Question: Now I want train a path loss model, and I have a picture, and I want to this map into different views by the
I by the test location.Now I can show a example of this(I am sorry this hard to describe)
in the left up is the map with 4 column,in the right bottom is the convert-new-map:

I want to use some "light resource"(the ) to project onto the building in the map, then some light will be blocked, then we will get the shadow in this test location.
so the shadow from the AP location and test location can present the environment information in this area.
If you have some idea to solve this, please let me know.
Thanks in advance
Cheng Hong
After discussing and googling, I find out that I should using some for .
In my research, I have , location A and location P in a .
And now I want to use to
In this new map view, the location A point is in the , then some will be added resulting from the building(call it black column) in the origin map. Then this new map is a kind of presentation or describer for the map and two location point. That is what I want to do.
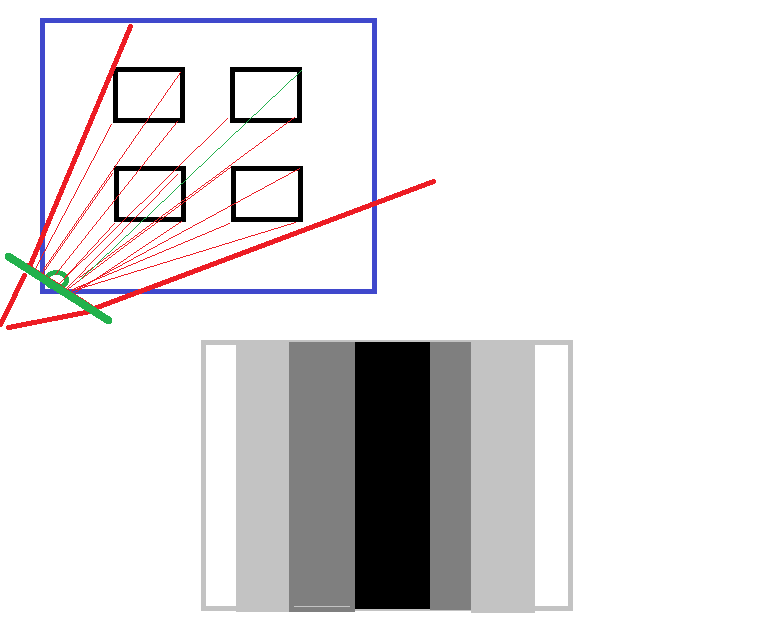
Answer: you need to add more specs like the map is an raster image or vector? This has nothing to do with conversion (hence the retag) you just want to render your map as scene or its slice (single horizontal line) this can be done really easily.
1. raster map google Wolfenstein ray casting rendering techniques like: Algorithm for 2D Raytracer
2. vector map construct mesh from your map and render by any 3D gfx api like OpenGL. To get started with this approach you need to grasp this: Understanding 4x4 homogenous transform matrices see also the sub-links in there ...
To implement the lighting condition you can implement any kind of shading. The easiest is normal shading. For more info see:
- <URL>